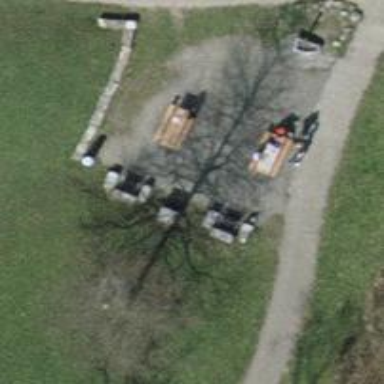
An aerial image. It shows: Barbecue facility.